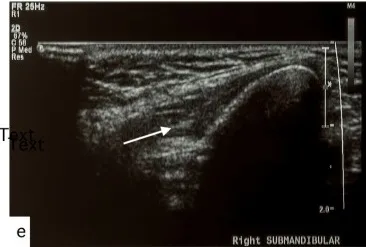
Ultrasonography of normal and missing right and left parotid and submandibular salivary glands. D) Ultrasonography of normal submandibular gland. White arrows: location of salivary glands with distinction between normal images.
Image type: radiology (ultrasound)